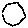
Label: hexagon